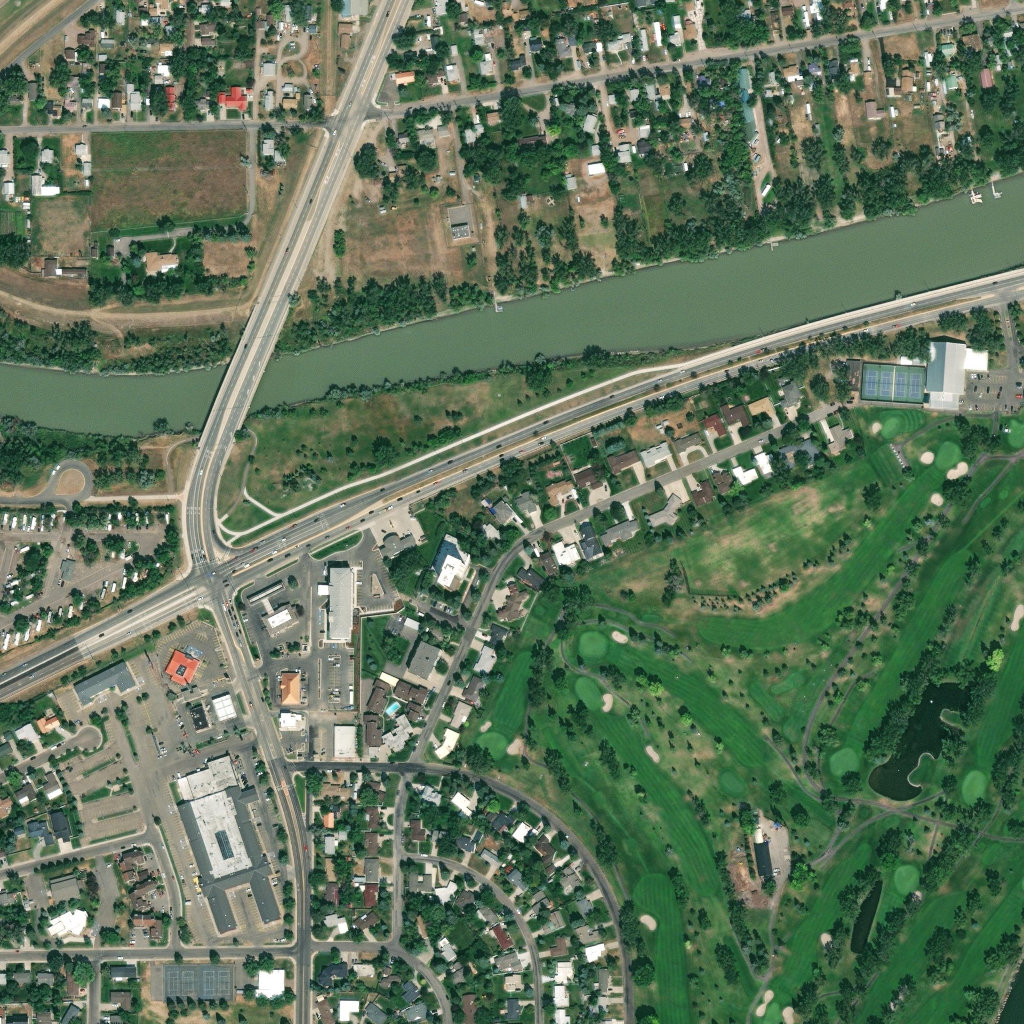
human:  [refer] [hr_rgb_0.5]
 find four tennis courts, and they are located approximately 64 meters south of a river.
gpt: <box>[[83, 35, 90, 39, 0]]</box>

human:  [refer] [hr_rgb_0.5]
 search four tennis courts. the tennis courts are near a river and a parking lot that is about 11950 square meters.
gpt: <box>[[83, 35, 90, 39, 0]]</box>

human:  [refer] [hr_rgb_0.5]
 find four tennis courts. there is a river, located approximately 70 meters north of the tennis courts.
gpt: <box>[[83, 35, 90, 39, 0]]</box>

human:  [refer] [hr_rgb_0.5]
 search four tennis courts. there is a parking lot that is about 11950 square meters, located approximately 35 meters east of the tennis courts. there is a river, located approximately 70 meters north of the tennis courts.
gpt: <box>[[83, 35, 90, 39, 0]]</box>

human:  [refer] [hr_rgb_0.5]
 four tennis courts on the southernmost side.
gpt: <box>[[16, 93, 22, 97, 0]]</box>